Aerial crown-view tile of a tropical tree (Barro Colorado Island, Panama), acquired 20250818:
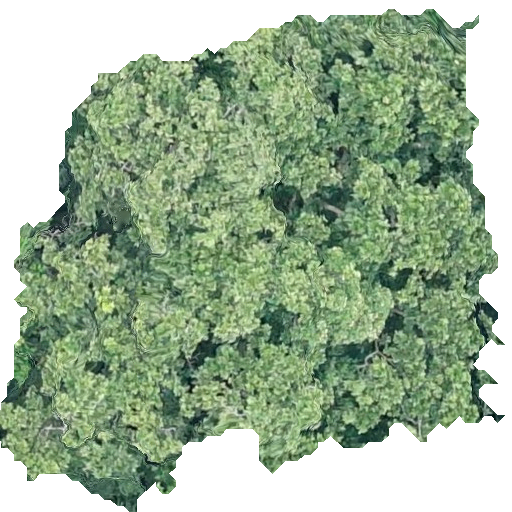
Species: Anacardium excelsum
GBIF accepted scientific name: Anacardium excelsum
Crown area: 262.393 m²